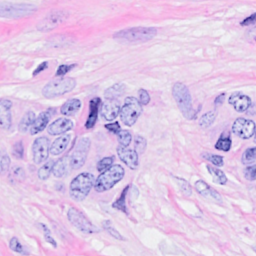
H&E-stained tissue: Breast